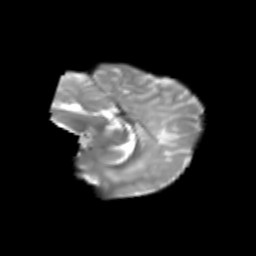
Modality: T2w
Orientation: sagittal
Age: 6
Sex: male
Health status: healthy